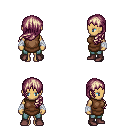
a pixel art fantasy rpg character, female body template, human, tanned skin, brown tunic, teal pants, white blonde left-swept hairstyle, white cloth bandages, maroon shoes, four views (front, back, left, right), 2x2 character sprite sheet, small pixel art, hard edges, no anti-aliasing